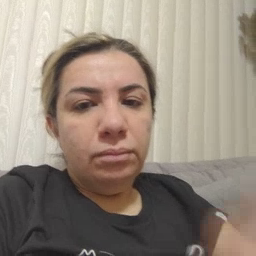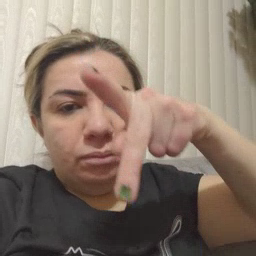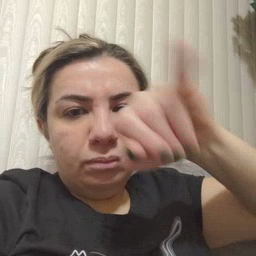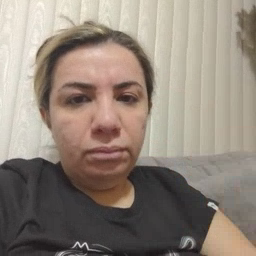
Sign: pajamas